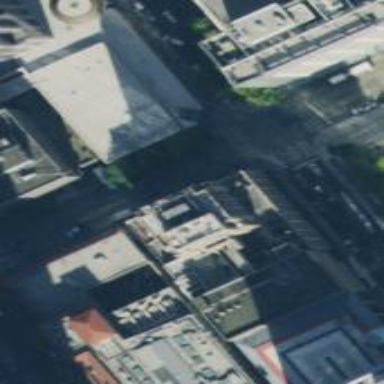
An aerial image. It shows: Building.